Field crop: tomato
Growth stage: 1
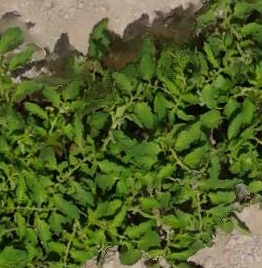
Species: tomato